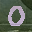
Label: 0